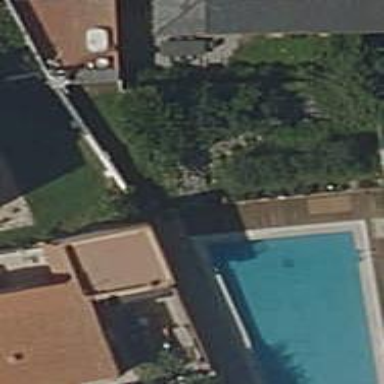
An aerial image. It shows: Swimming pool located in leisure land.